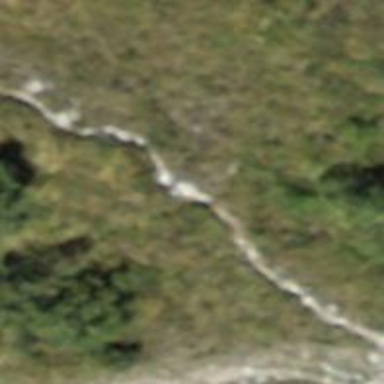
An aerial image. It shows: Path.